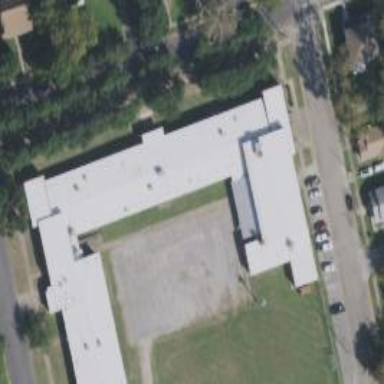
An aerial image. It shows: School building.